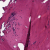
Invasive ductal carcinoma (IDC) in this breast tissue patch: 0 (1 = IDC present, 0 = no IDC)